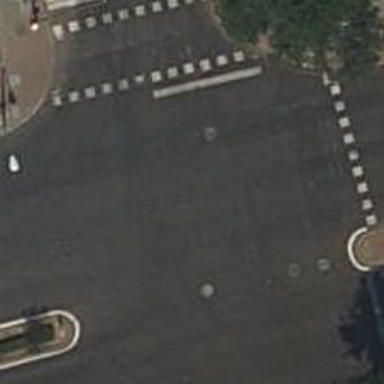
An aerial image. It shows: Road with traffic signals.